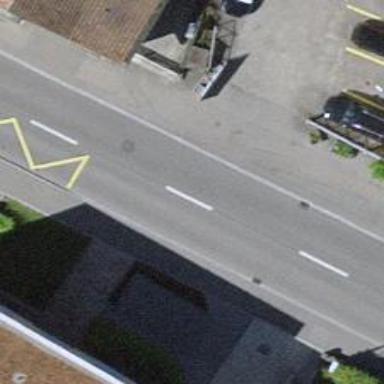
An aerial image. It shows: Residential road with asphalt surface. Both sides have sidewalks.